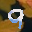
Label: 9